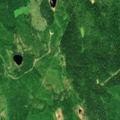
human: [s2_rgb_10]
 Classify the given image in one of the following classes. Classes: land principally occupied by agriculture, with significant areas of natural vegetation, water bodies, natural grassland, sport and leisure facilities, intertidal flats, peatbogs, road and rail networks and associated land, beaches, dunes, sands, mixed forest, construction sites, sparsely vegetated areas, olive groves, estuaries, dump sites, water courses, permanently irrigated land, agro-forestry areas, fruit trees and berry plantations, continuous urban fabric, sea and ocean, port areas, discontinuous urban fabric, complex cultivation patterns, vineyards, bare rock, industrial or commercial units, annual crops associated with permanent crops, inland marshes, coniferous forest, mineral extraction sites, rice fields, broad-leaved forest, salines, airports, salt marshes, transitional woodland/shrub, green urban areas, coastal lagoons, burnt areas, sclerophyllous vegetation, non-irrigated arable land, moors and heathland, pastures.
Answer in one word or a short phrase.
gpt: coniferous forest, mixed forest, transitional woodland/shrub